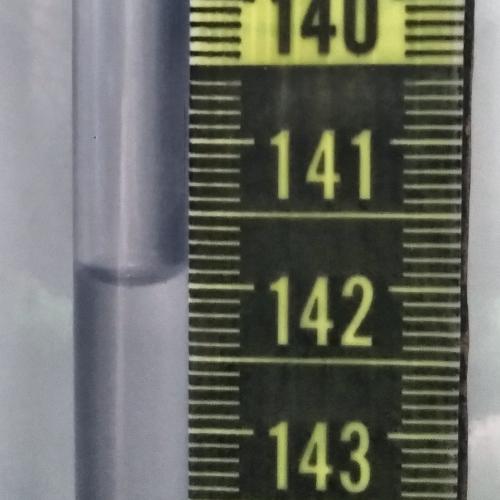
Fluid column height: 142.0 cm